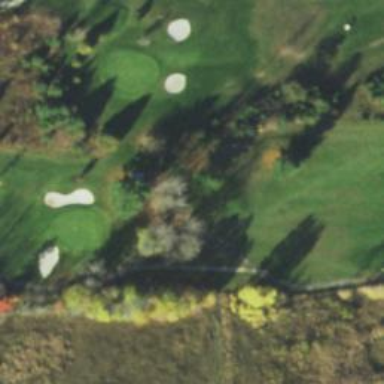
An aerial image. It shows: Footway that serves as golf path.